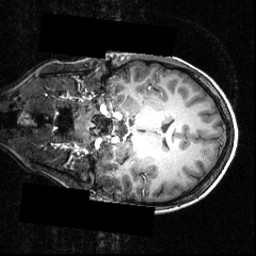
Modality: T1w
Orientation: coronal
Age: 16
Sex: female
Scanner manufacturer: siemens
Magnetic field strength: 3.951 T
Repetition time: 1.5 s
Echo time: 0.00335 s